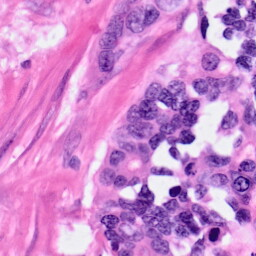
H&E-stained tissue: Pancreatic